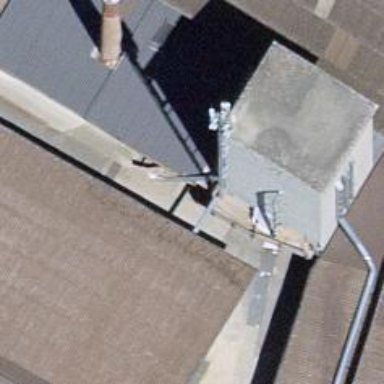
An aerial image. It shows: Communication mast tower.